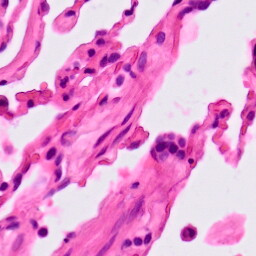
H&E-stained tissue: Lung